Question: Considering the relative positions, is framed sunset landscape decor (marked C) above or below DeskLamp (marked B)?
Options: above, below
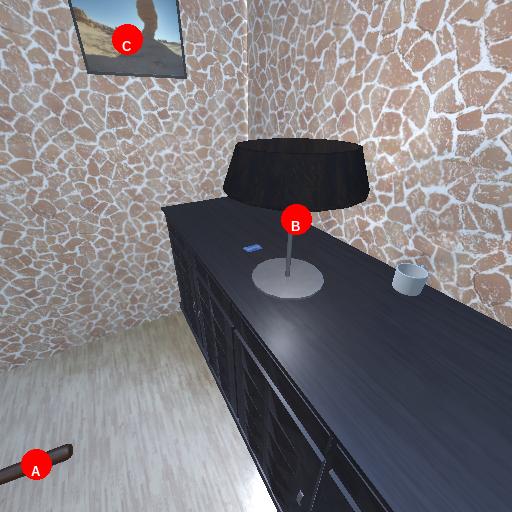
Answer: above